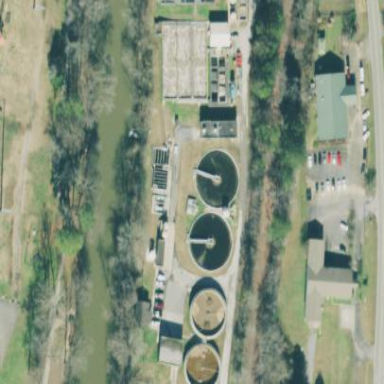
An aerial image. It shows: View of wastewater plant.